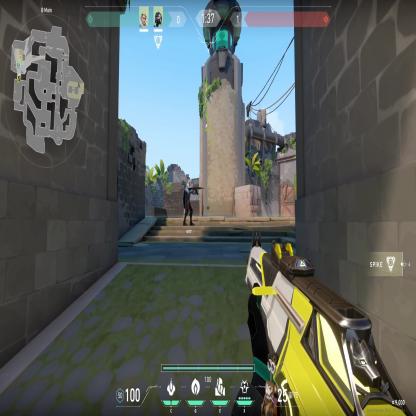
Label: teammate